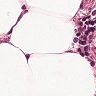
Metastatic tissue present: no